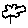
Label: tree